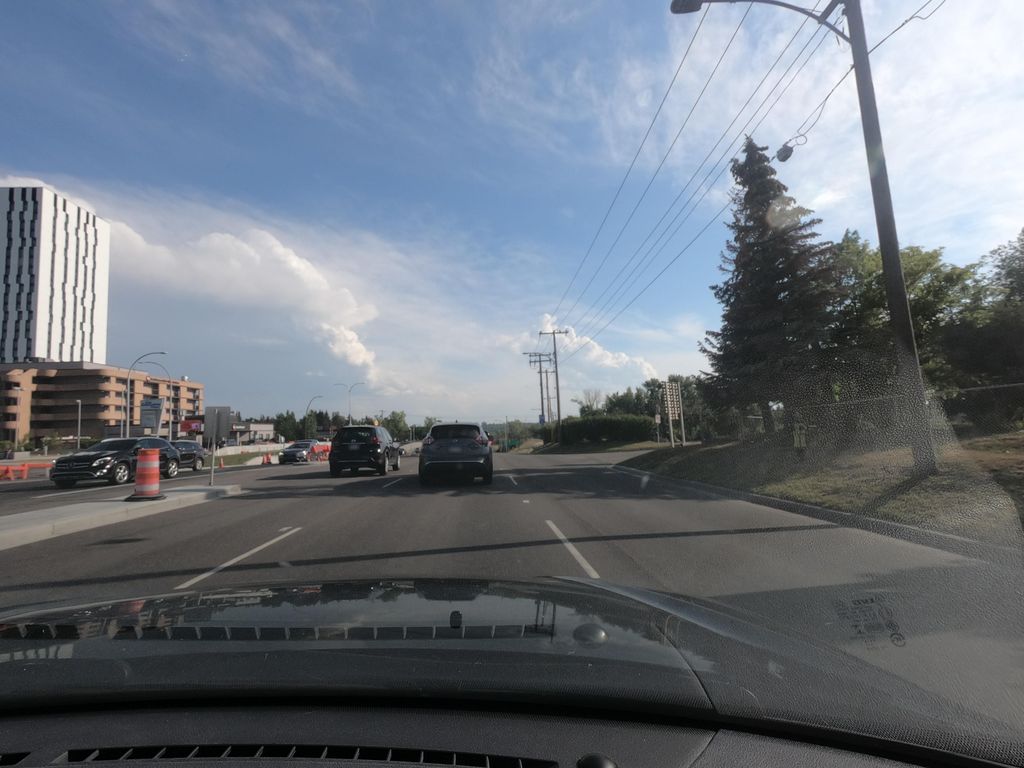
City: calgary